Question: I am new to android development. I am trying to develop an application to view math formulae.My application shows the formula in 'WebView', but use 'javascript' in loading message. I want to trim the data loading the messages from 'WebView'.

My xml code:
'''
<RelativeLayout xmlns:android="http://schemas.android.com/apk/res/android"
xmlns:tools="http://schemas.android.com/tools"
android:id="@+id/title"
android:layout_width="match_parent"
android:layout_height="match_parent"
android:background="#EFEFEF"
android:paddingBottom="0dp"
android:paddingLeft="0dp"
android:paddingRight="0dp"
android:paddingTop="0dp" >
<LinearLayout
android:id="@+id/topLayout"
android:layout_width="match_parent"
android:layout_height="wrap_content"
android:layout_alignParentLeft="true"
android:layout_alignParentTop="true"
android:background="#ffd0e3e5"
android:gravity="center"
android:paddingBottom="6dp"
android:paddingTop="5dp" >
<TextView
android:id="@+id/textTitle"
android:layout_width="wrap_content"
android:layout_height="wrap_content"
android:text="TextView"
android:textColor="#ff33203d"
android:textSize="18sp" />
</LinearLayout>
<WebView
android:id="@+id/txtQuestion"
android:layout_width="match_parent"
android:layout_height="400dp"
android:layout_alignParentLeft="true"
android:layout_centerVertical="true"
android:layout_below="@+id/topLayout"
android:layout_weight="1" >
</WebView>
</RelativeLayout>
'''
My java code:
'''
public class MainActivity extends Activity implements View.OnClickListener{
private WebView txtQuestion;
private String mathML;
private String doubleEscapeTeX(String s) {
String t="";
for (int i=0; i < s.length(); i++) {
if (s.charAt(i) == ''') t += '\';
if (s.charAt(i) != '
') t += s.charAt(i);
if (s.charAt(i) == '\') t += "\";
}
return t;
}
@Override
public void onCreate(Bundle savedInstanceState) {
super.onCreate(savedInstanceState);
setContentView(R.layout.examination_fragment_layout);
txtQuestion = (WebView) findViewById(R.id.txtQuestion);
txtQuestion.getSettings().setJavaScriptEnabled(true);
try {
InputStream raw = getApplicationContext().getAssets().open(
"multipale_choose.xml");
QuizzesParser parser = new QuizzesParser(this);
parser.startParsing(raw);
answerList=parser.getpList();
// initiateWebView(answerList.get(1).getAns_body(),txtQuestion);
mathML="<p style=' height: 1000px;vertical-align: middle;text-align:center;'>";
mathML=mathML+answerList.get(1).getAns_body();
mathML=mathML+"</p>";
txtQuestion=formulaWebview;
txtQuestion.setWebViewClient(new WebViewClient() {
@Override
public void onPageFinished(WebView view, String url) {
super.onPageFinished(view, url);
if(Build.VERSION.SDK_INT >= Build.VERSION_CODES.KITKAT){
txtQuestion.evaluateJavascript("javascript:document.getElementById('math').innerHTML='" +
doubleEscapeTeX(mathML)
+"';",null);
}
else{
txtQuestion.loadUrl("javascript:document.getElementById('math').innerHTML='" +
doubleEscapeTeX(mathML)+"';");
}
txtQuestion.loadUrl("javascript:MathJax.Hub.Queue(['Typeset',MathJax.Hub]);");
}
});
final String mathJaxOfflineUrl = "file:///android_asset/MathJax/MathJax.js";
txtQuestion.loadDataWithBaseURL("http://bar/", "<script type='text/x-mathjax-config'>"
+"MathJax.Hub.Config({ "
+"showMathMenu: false, "
+"jax: ['input/MathML','output/HTML-CSS'], "
+"extensions: ['mml2jax.js'], "
+"TeX: { extensions: ['noErrors.js','noUndefined.js'] }, "
+"});</script>"
+"<script type='text/javascript' "
+"src='"+mathJaxOfflineUrl+"'"
+"></script><span id='math'></span>","text/html","utf-8","");
}catch (IOException e) {
// TODO Auto-generated catch block
e.printStackTrace();
}
}
}
'''
I am following this <URL>.
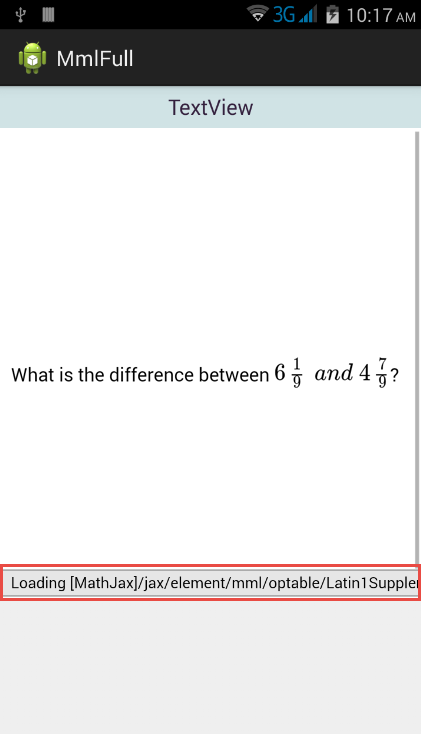
Answer: You add this code to your Webviews "loadDataWithBaseURL"
'''
txtQuestion.loadDataWithBaseURL("http://bar/", "<script type='text/x-mathjax-config'>"
+"MathJax.Hub.Config({ "
+"showMathMenu: false, "
+"jax: ['input/MathML','output/HTML-CSS'], "
+"extensions: ['mml2jax.js'], "
+"TeX: { extensions: ['noErrors.js','noUndefined.js'] }, "
+"messageStyle: 'none'"
+"});</script>"
+"<script type='text/javascript' "
+"src='"+mathJaxOfflineUrl+"'"
+">
</script><span id='math'></span>","text/html","utf-8","");
'''